Question: How do you create a plain old image button in MVC 4 (Razor)?
I'm looking for something like this

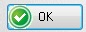
Answer: try this
'''
@using (Html.BeginForm("ActionTaken", "TestController")) {
<button name="button" value="ActionOne" class="button" style="width: 200px;">
<img src=""/></button>
<button name="button" class="button" style="width: 160px;" value="ActionTwo">
<img src=""/></button> }
'''